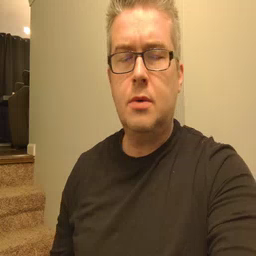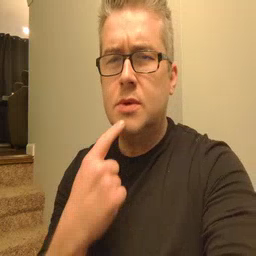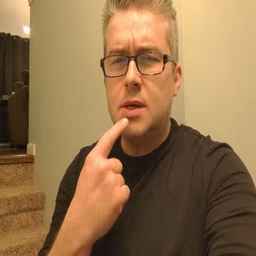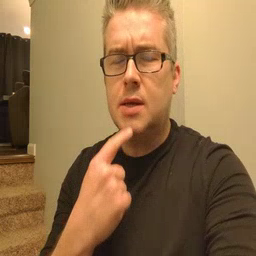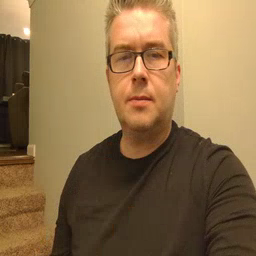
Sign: say